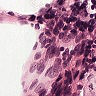
Metastatic tissue present: no